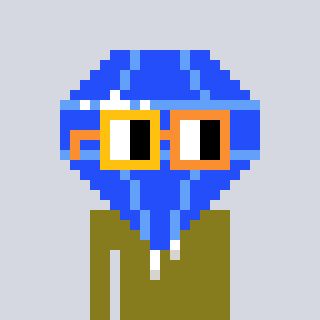
a pixel art character with square yellow and orange glasses, a blue diamond-shaped head and a gunk-colored body on a cool background